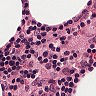
Metastatic tissue present: no